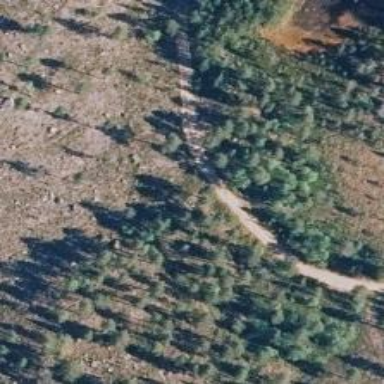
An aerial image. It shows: Track road.